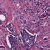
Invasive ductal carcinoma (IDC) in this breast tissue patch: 1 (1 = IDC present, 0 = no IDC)